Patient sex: F
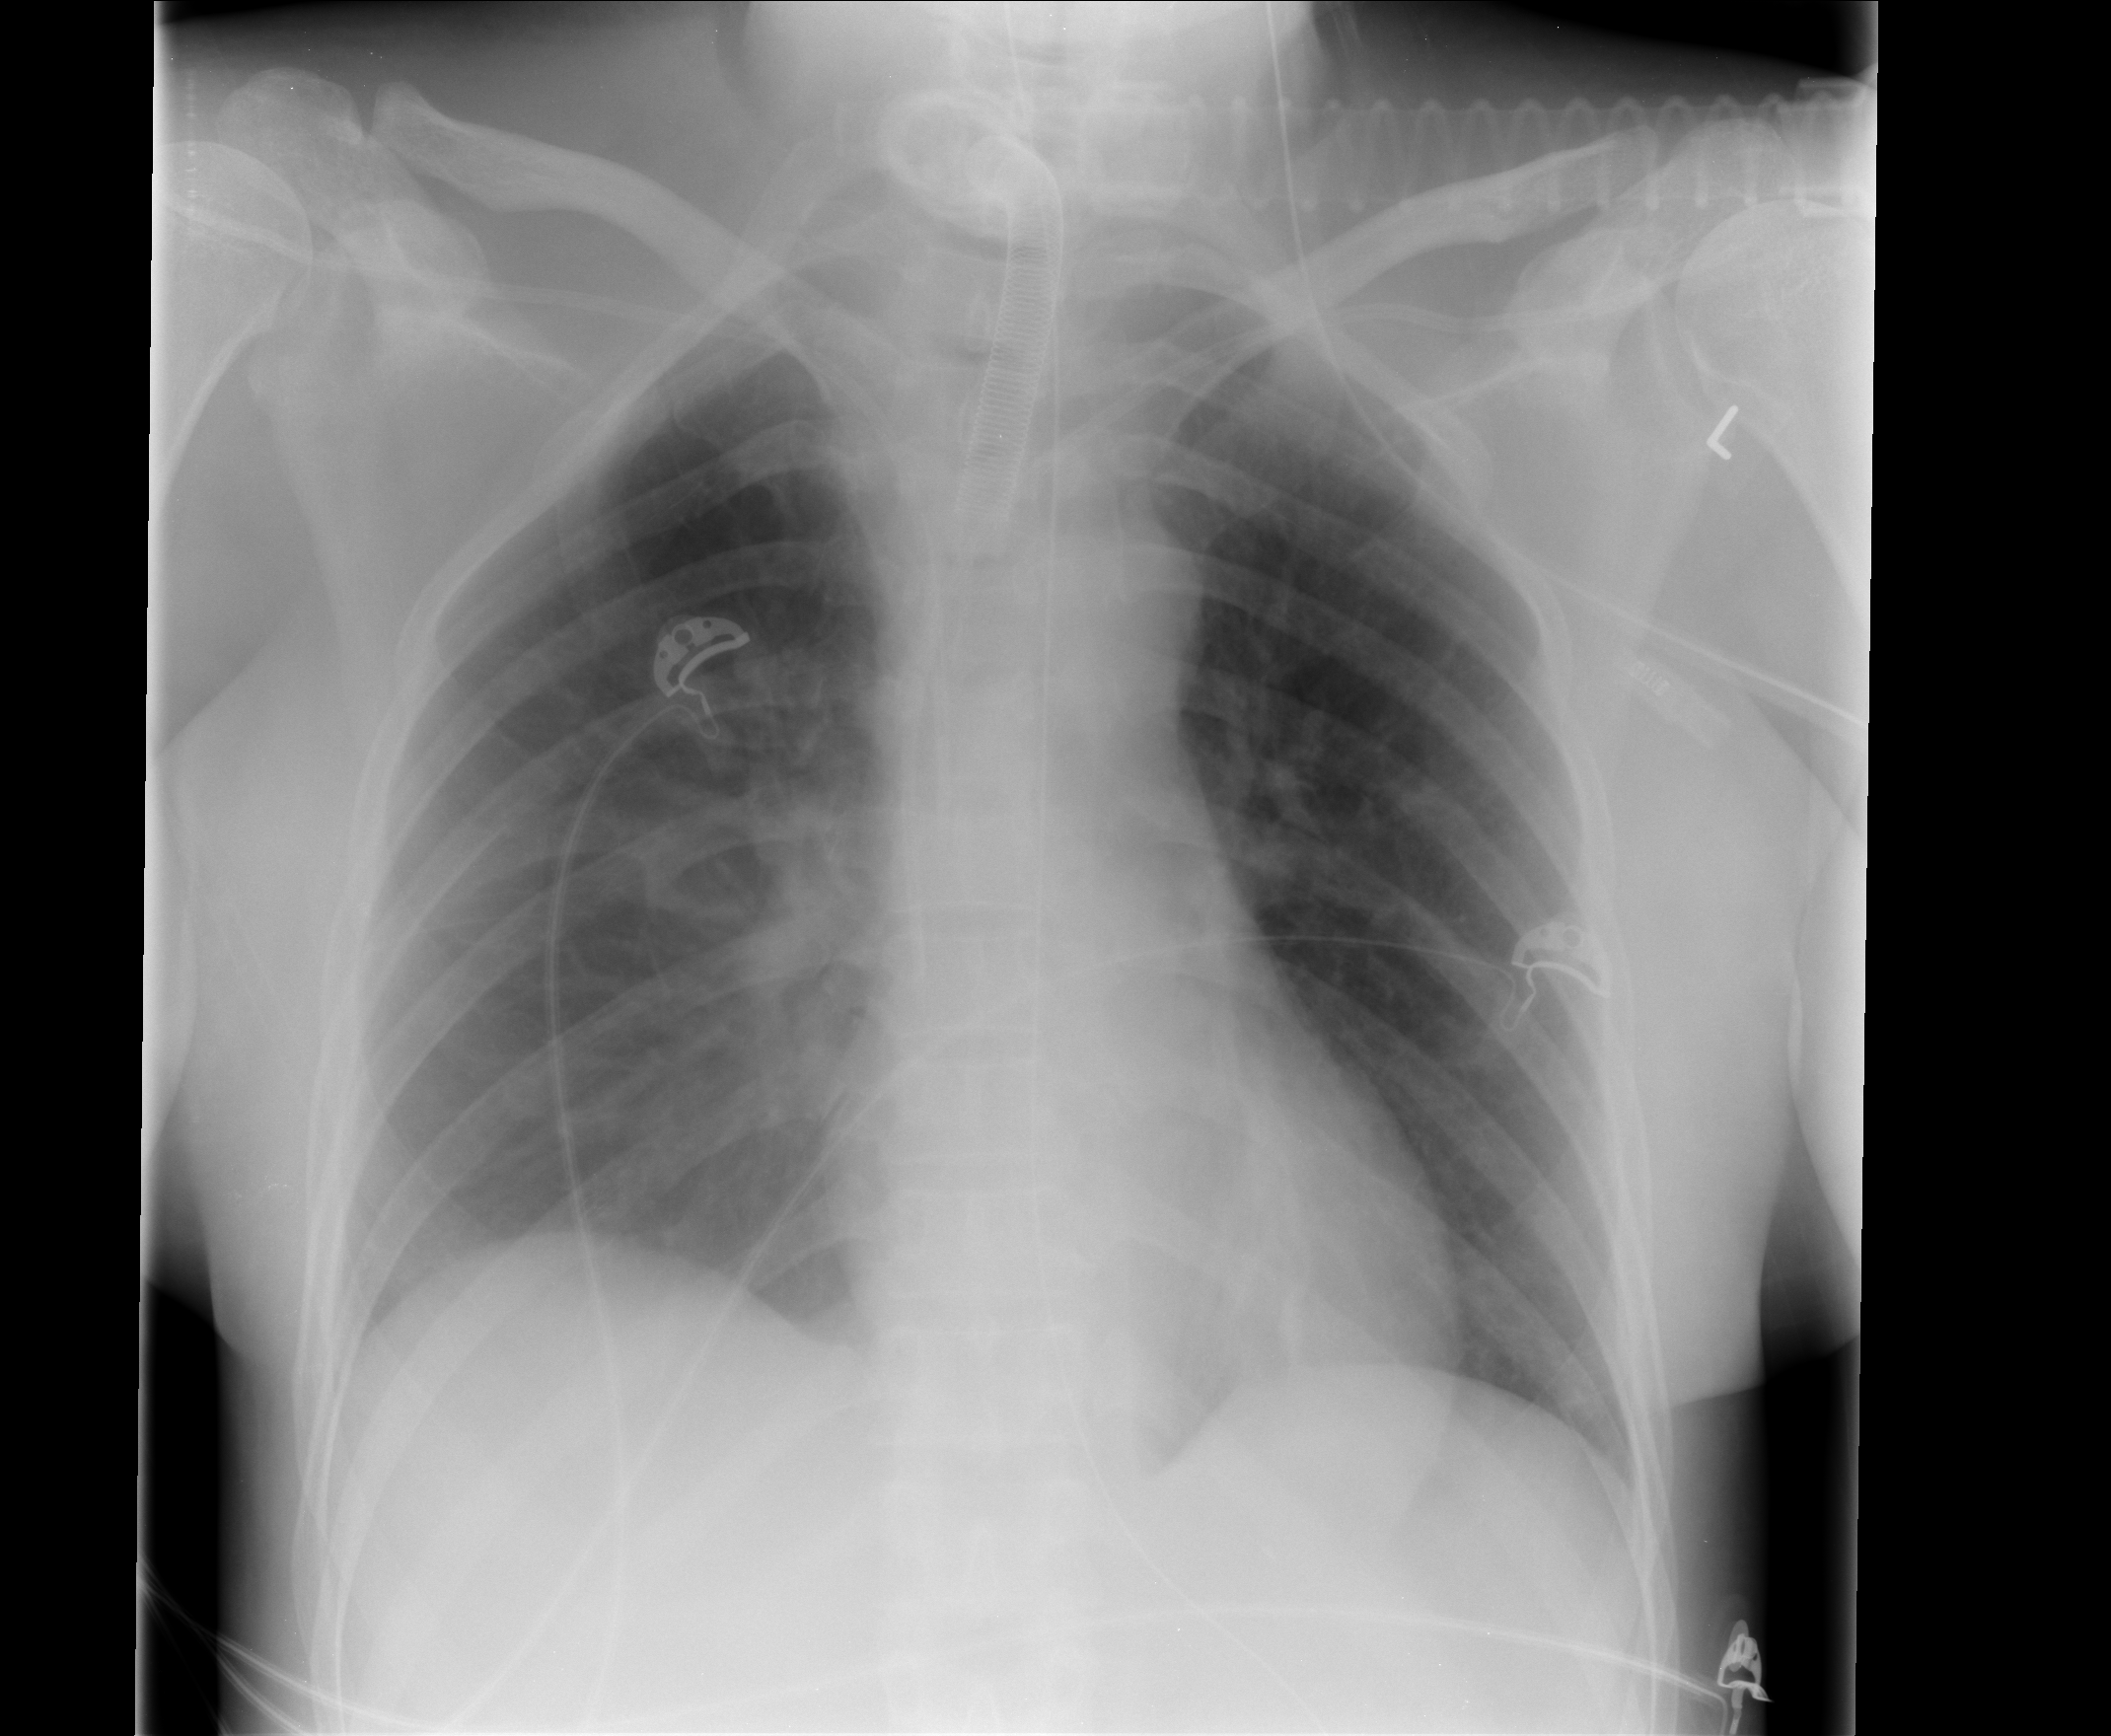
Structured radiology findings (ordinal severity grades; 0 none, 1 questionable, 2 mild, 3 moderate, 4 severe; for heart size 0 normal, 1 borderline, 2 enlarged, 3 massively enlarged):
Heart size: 0
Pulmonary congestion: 0
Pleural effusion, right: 1
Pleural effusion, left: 0
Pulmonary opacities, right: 0
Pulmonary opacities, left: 0
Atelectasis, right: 2
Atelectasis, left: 0